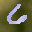
Label: 6